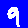
Digit: 9